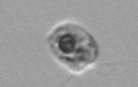
Label: Amoeba